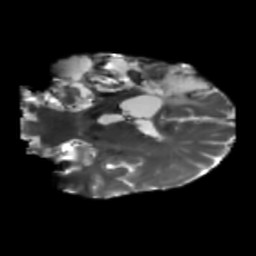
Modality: T2w
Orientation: coronal
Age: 46
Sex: male
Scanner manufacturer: siemens
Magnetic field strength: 3 T
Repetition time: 5.47 s
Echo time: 0.0854 s